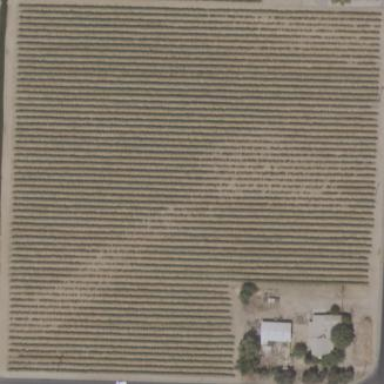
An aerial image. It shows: Vineyard.